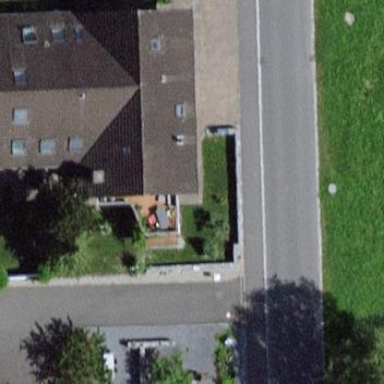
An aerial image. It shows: Detached building.